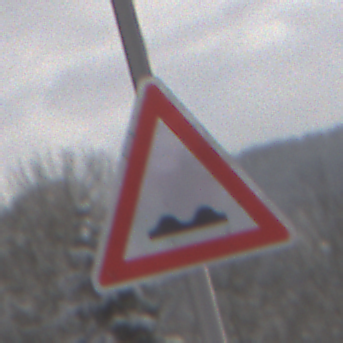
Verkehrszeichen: UnebeneFahrbahn
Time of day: MorningAfternoon
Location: Outdoor (Nature)
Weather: PartlyCloudy
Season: Winter
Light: Natural